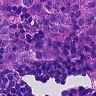
Metastatic tissue present: yes